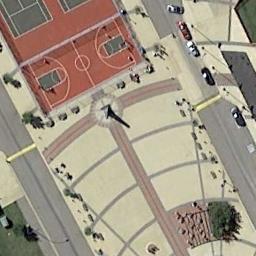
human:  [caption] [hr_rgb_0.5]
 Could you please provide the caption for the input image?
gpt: A basketball court next to two badminton courts and a square beside .

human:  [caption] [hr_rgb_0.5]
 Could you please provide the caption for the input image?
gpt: There is a small basketball court on the left side of the building .

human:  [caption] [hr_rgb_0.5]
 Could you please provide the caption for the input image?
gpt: There is a basketball court on the open place between two roads .

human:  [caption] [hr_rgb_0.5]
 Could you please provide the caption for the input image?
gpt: Beside the basketball court,There is a square between two roads .

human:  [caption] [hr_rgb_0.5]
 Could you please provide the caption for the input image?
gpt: Four cars are on the road next to the basketball court .